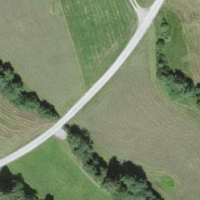
EUNIS habitat code: 24
Species observed at this site:
Colchicum autumnale
Cardamine pratensis
Lathyrus pratensis
Galium palustre